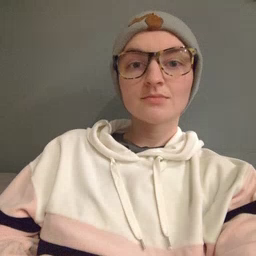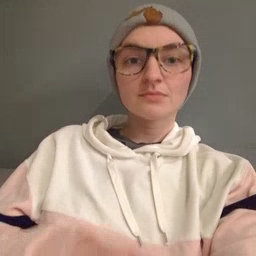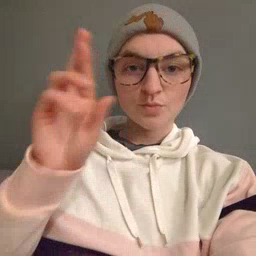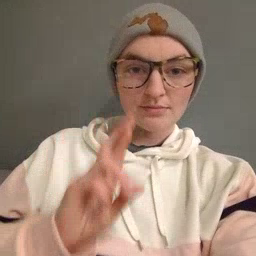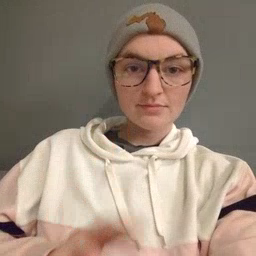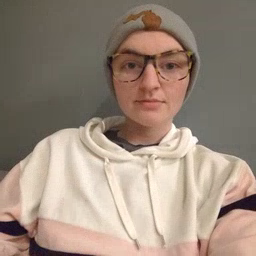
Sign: refrigerator